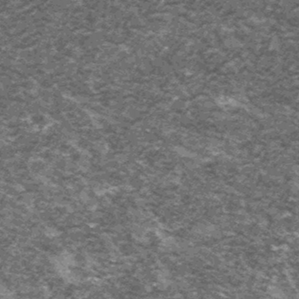
Label: frost